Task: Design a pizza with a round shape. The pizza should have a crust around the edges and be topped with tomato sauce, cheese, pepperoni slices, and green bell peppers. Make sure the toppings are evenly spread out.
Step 568:
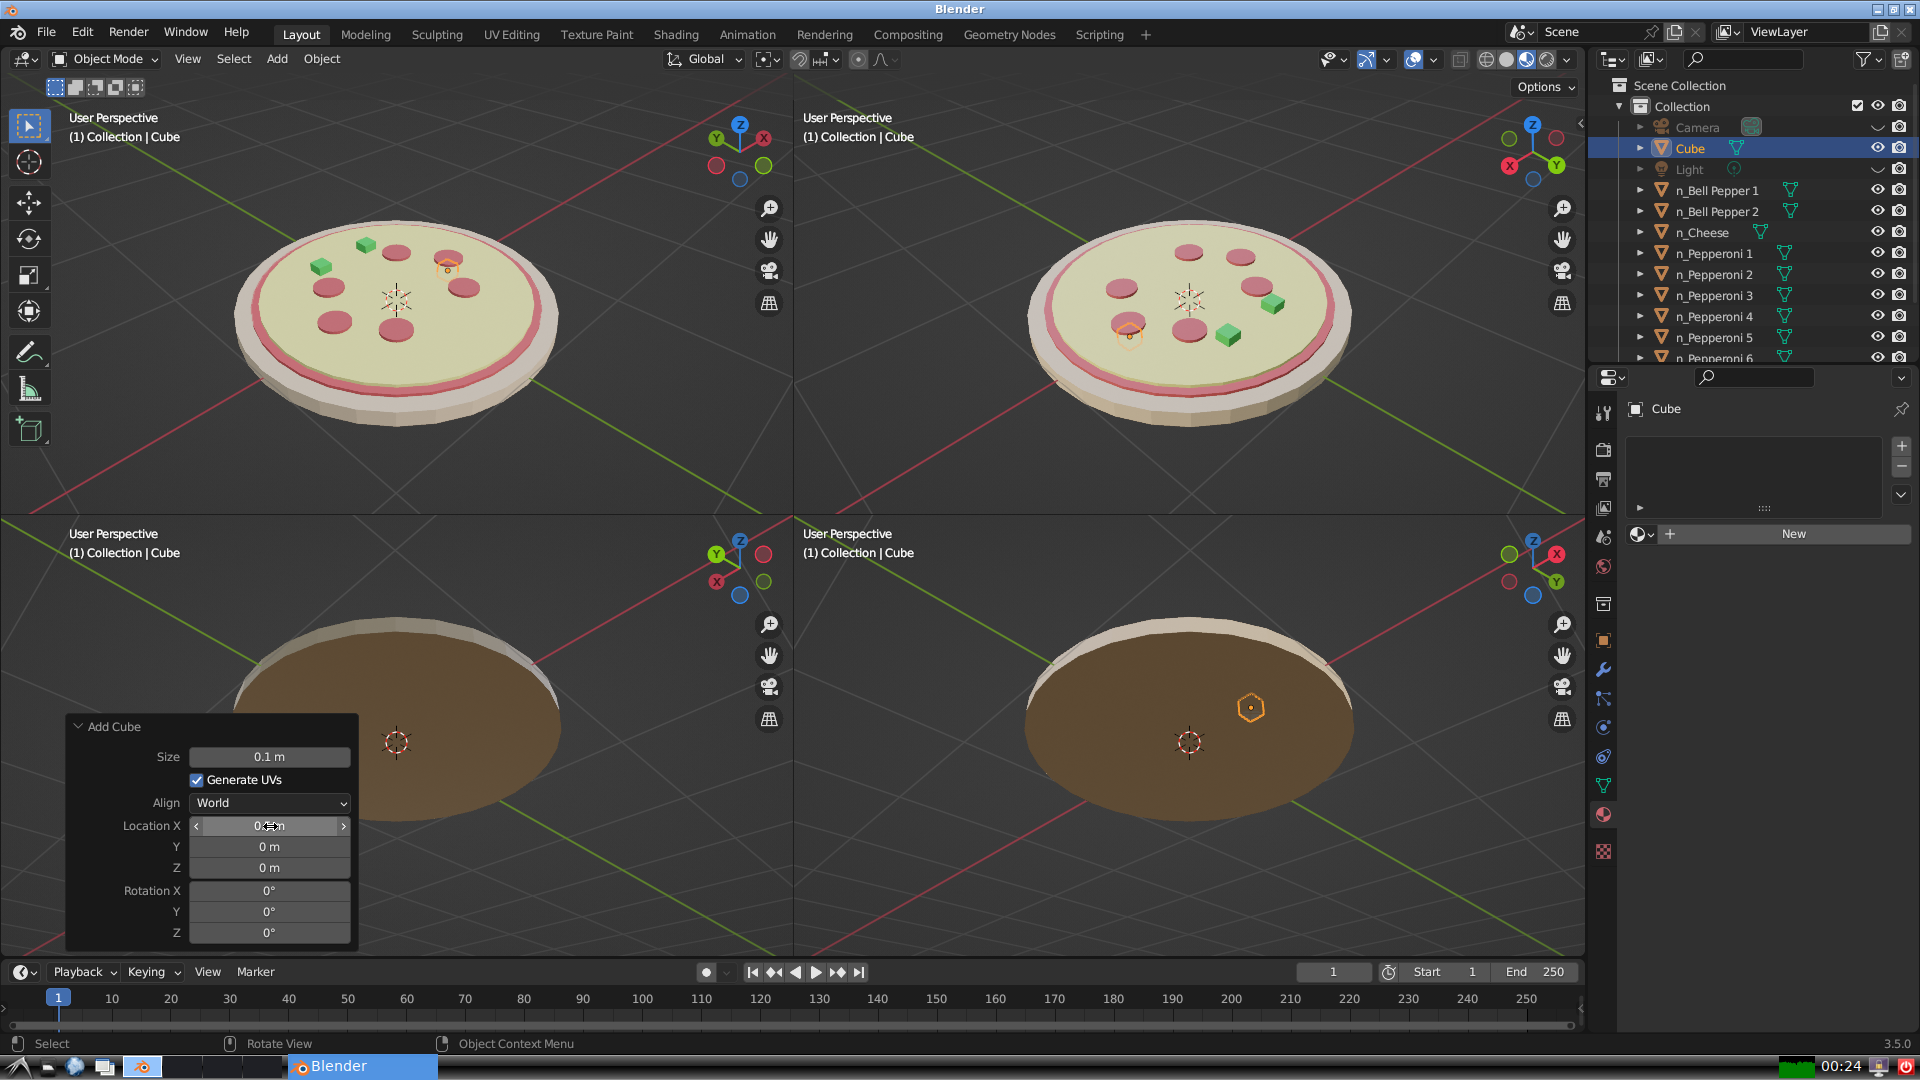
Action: {"mouse_move": [270, 847]}